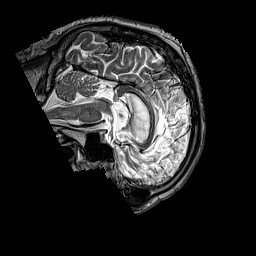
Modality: T2w
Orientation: sagittal
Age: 63
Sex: male
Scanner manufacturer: siemens
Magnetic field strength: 3 T
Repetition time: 3.2 s
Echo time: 0.212 s